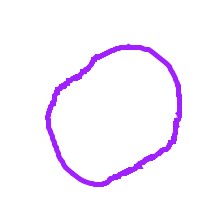
Shape: circle